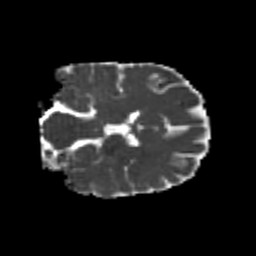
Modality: MD
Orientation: coronal
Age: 23
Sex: female
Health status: healthy
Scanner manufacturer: philips
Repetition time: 7.388 s
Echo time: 0.08599 s